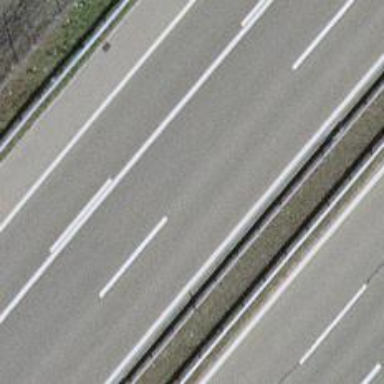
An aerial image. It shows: Asphalt motorway.